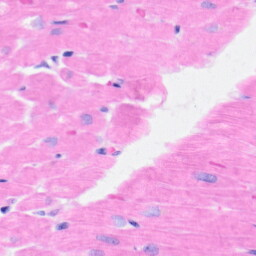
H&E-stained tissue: Heart